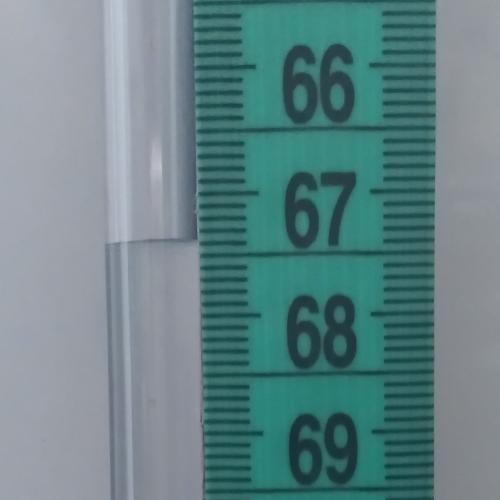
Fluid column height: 67.4 cm